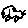
Label: car